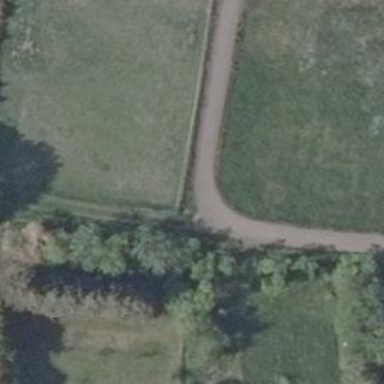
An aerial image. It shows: Asphalt path designated as bicycle road.